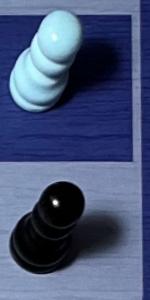
Label: Pawn_Black